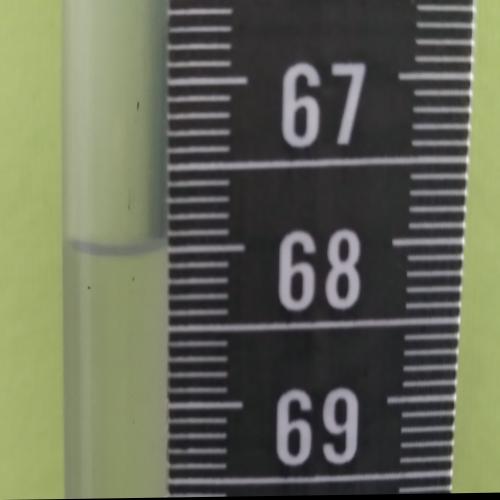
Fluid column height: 68.0 cm